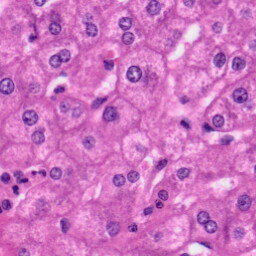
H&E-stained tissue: Liver